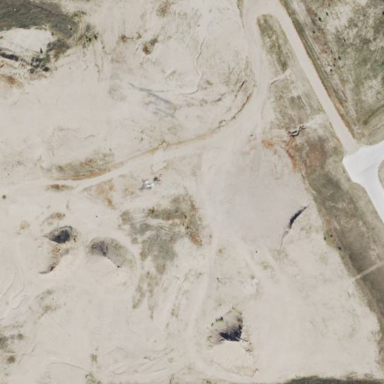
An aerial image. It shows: Quarry area.